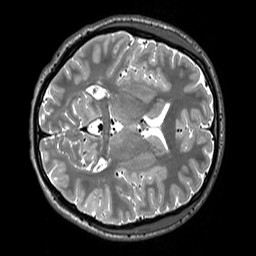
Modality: T2w
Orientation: axial
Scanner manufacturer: siemens
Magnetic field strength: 3 T
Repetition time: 3.2 s
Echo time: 0.406 s